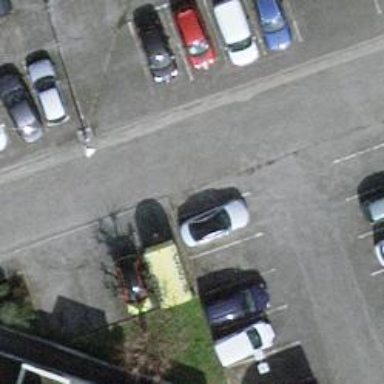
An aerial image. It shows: Road serving as parking aisle.